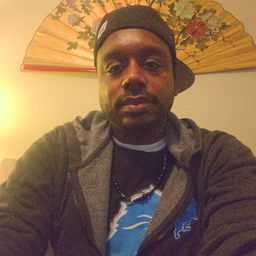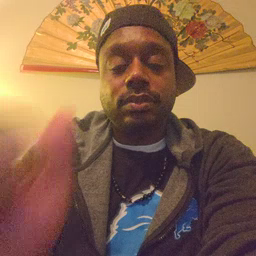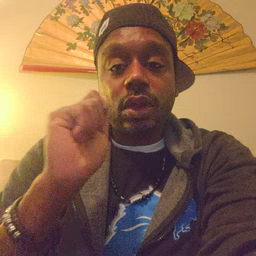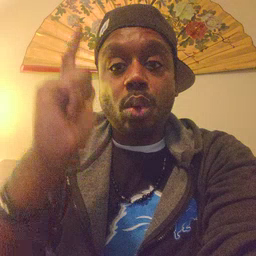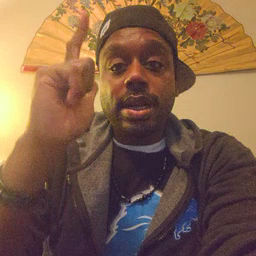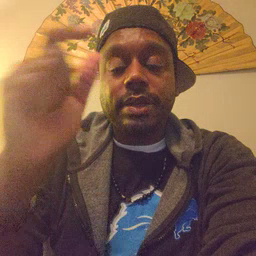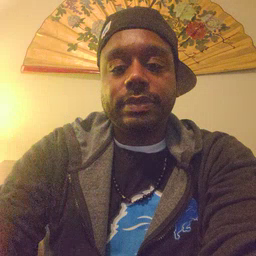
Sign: awake